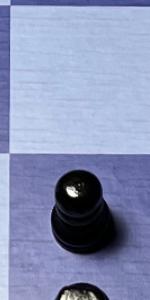
Label: Pawn_Black